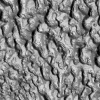
Atmospheric dust classification: not_dusty